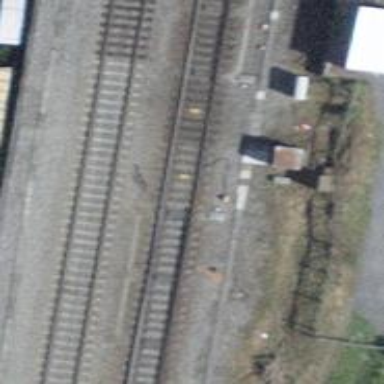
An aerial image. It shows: Railway switch.